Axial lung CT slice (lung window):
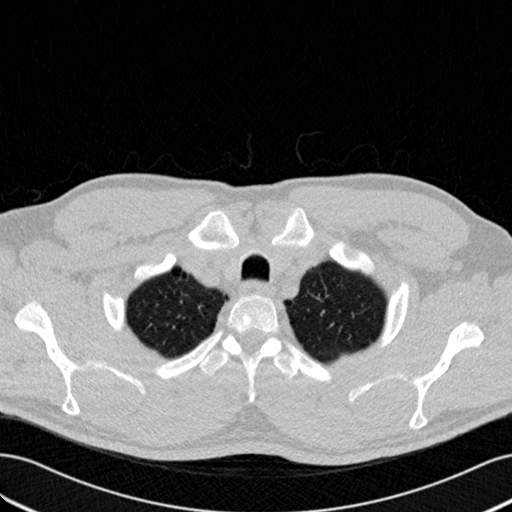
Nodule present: no